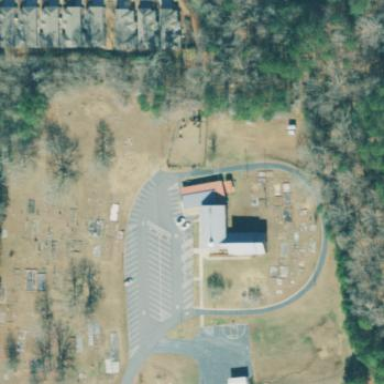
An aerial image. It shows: Cemetery.